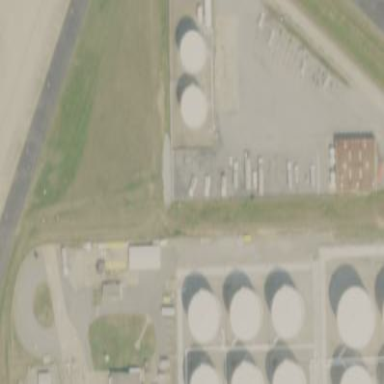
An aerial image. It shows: Industrial area designated for oil storage.